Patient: sex F, age 77
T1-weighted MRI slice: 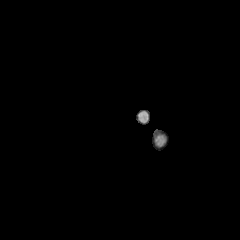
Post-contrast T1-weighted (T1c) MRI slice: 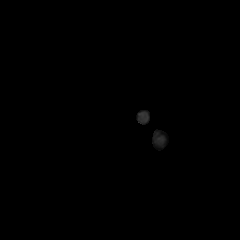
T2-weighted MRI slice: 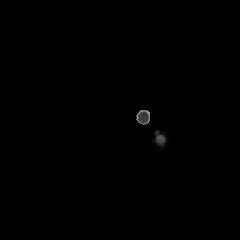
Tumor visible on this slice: no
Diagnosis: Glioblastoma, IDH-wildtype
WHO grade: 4